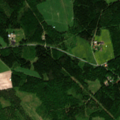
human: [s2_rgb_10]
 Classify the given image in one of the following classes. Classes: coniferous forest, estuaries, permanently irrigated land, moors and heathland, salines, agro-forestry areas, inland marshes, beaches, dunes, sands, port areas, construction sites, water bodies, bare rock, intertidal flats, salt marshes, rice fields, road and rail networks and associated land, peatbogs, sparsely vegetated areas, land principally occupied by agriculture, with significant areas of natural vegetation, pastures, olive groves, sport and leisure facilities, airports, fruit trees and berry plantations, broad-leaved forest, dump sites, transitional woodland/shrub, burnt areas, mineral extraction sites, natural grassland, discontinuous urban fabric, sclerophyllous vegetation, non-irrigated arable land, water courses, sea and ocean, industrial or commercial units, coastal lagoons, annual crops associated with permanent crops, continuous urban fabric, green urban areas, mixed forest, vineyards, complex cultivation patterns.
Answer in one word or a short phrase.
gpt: land principally occupied by agriculture, with significant areas of natural vegetation, broad-leaved forest, mixed forest